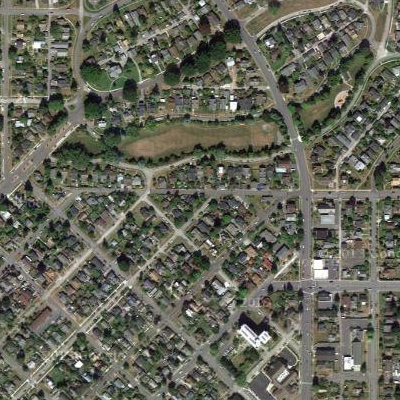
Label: fResident